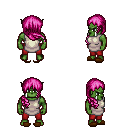
a pixel art fantasy rpg character, male body template, orc, green skin, white tunic, red pants, pink right-swept hairstyle, brown slippers, four views (front, back, left, right), 2x2 character sprite sheet, small pixel art, hard edges, no anti-aliasing